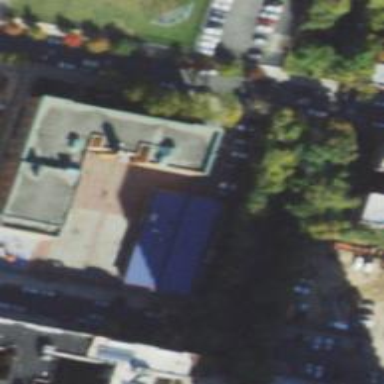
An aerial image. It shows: School building.